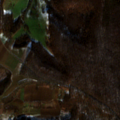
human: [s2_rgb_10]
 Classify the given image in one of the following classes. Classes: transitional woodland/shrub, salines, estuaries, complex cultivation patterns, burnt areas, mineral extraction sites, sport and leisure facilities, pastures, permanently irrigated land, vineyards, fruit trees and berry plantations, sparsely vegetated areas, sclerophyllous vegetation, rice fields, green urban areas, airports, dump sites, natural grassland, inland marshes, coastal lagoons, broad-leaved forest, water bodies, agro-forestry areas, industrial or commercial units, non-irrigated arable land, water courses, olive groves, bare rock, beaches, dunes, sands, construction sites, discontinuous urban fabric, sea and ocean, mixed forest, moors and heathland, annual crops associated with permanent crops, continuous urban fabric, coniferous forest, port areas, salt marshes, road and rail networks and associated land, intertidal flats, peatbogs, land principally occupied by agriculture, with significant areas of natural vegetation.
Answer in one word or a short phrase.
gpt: pastures, land principally occupied by agriculture, with significant areas of natural vegetation, broad-leaved forest